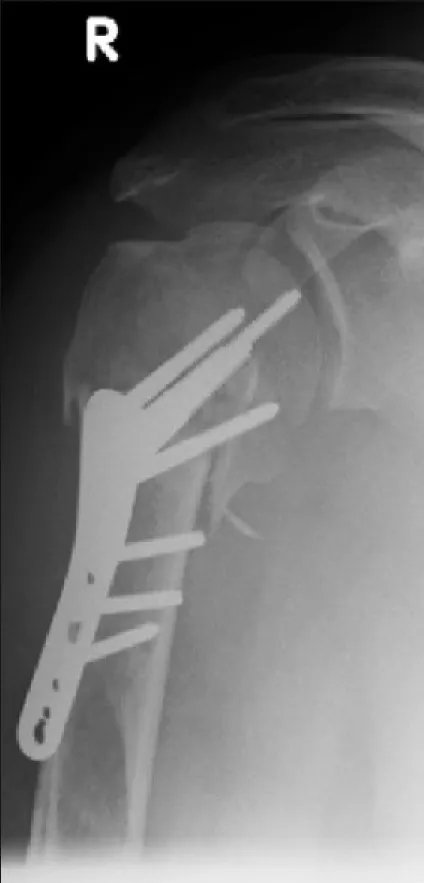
Immediate postoperative fixation.
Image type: radiology (x_ray)